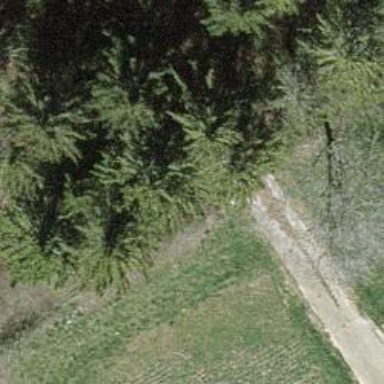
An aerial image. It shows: Bench.